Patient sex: M
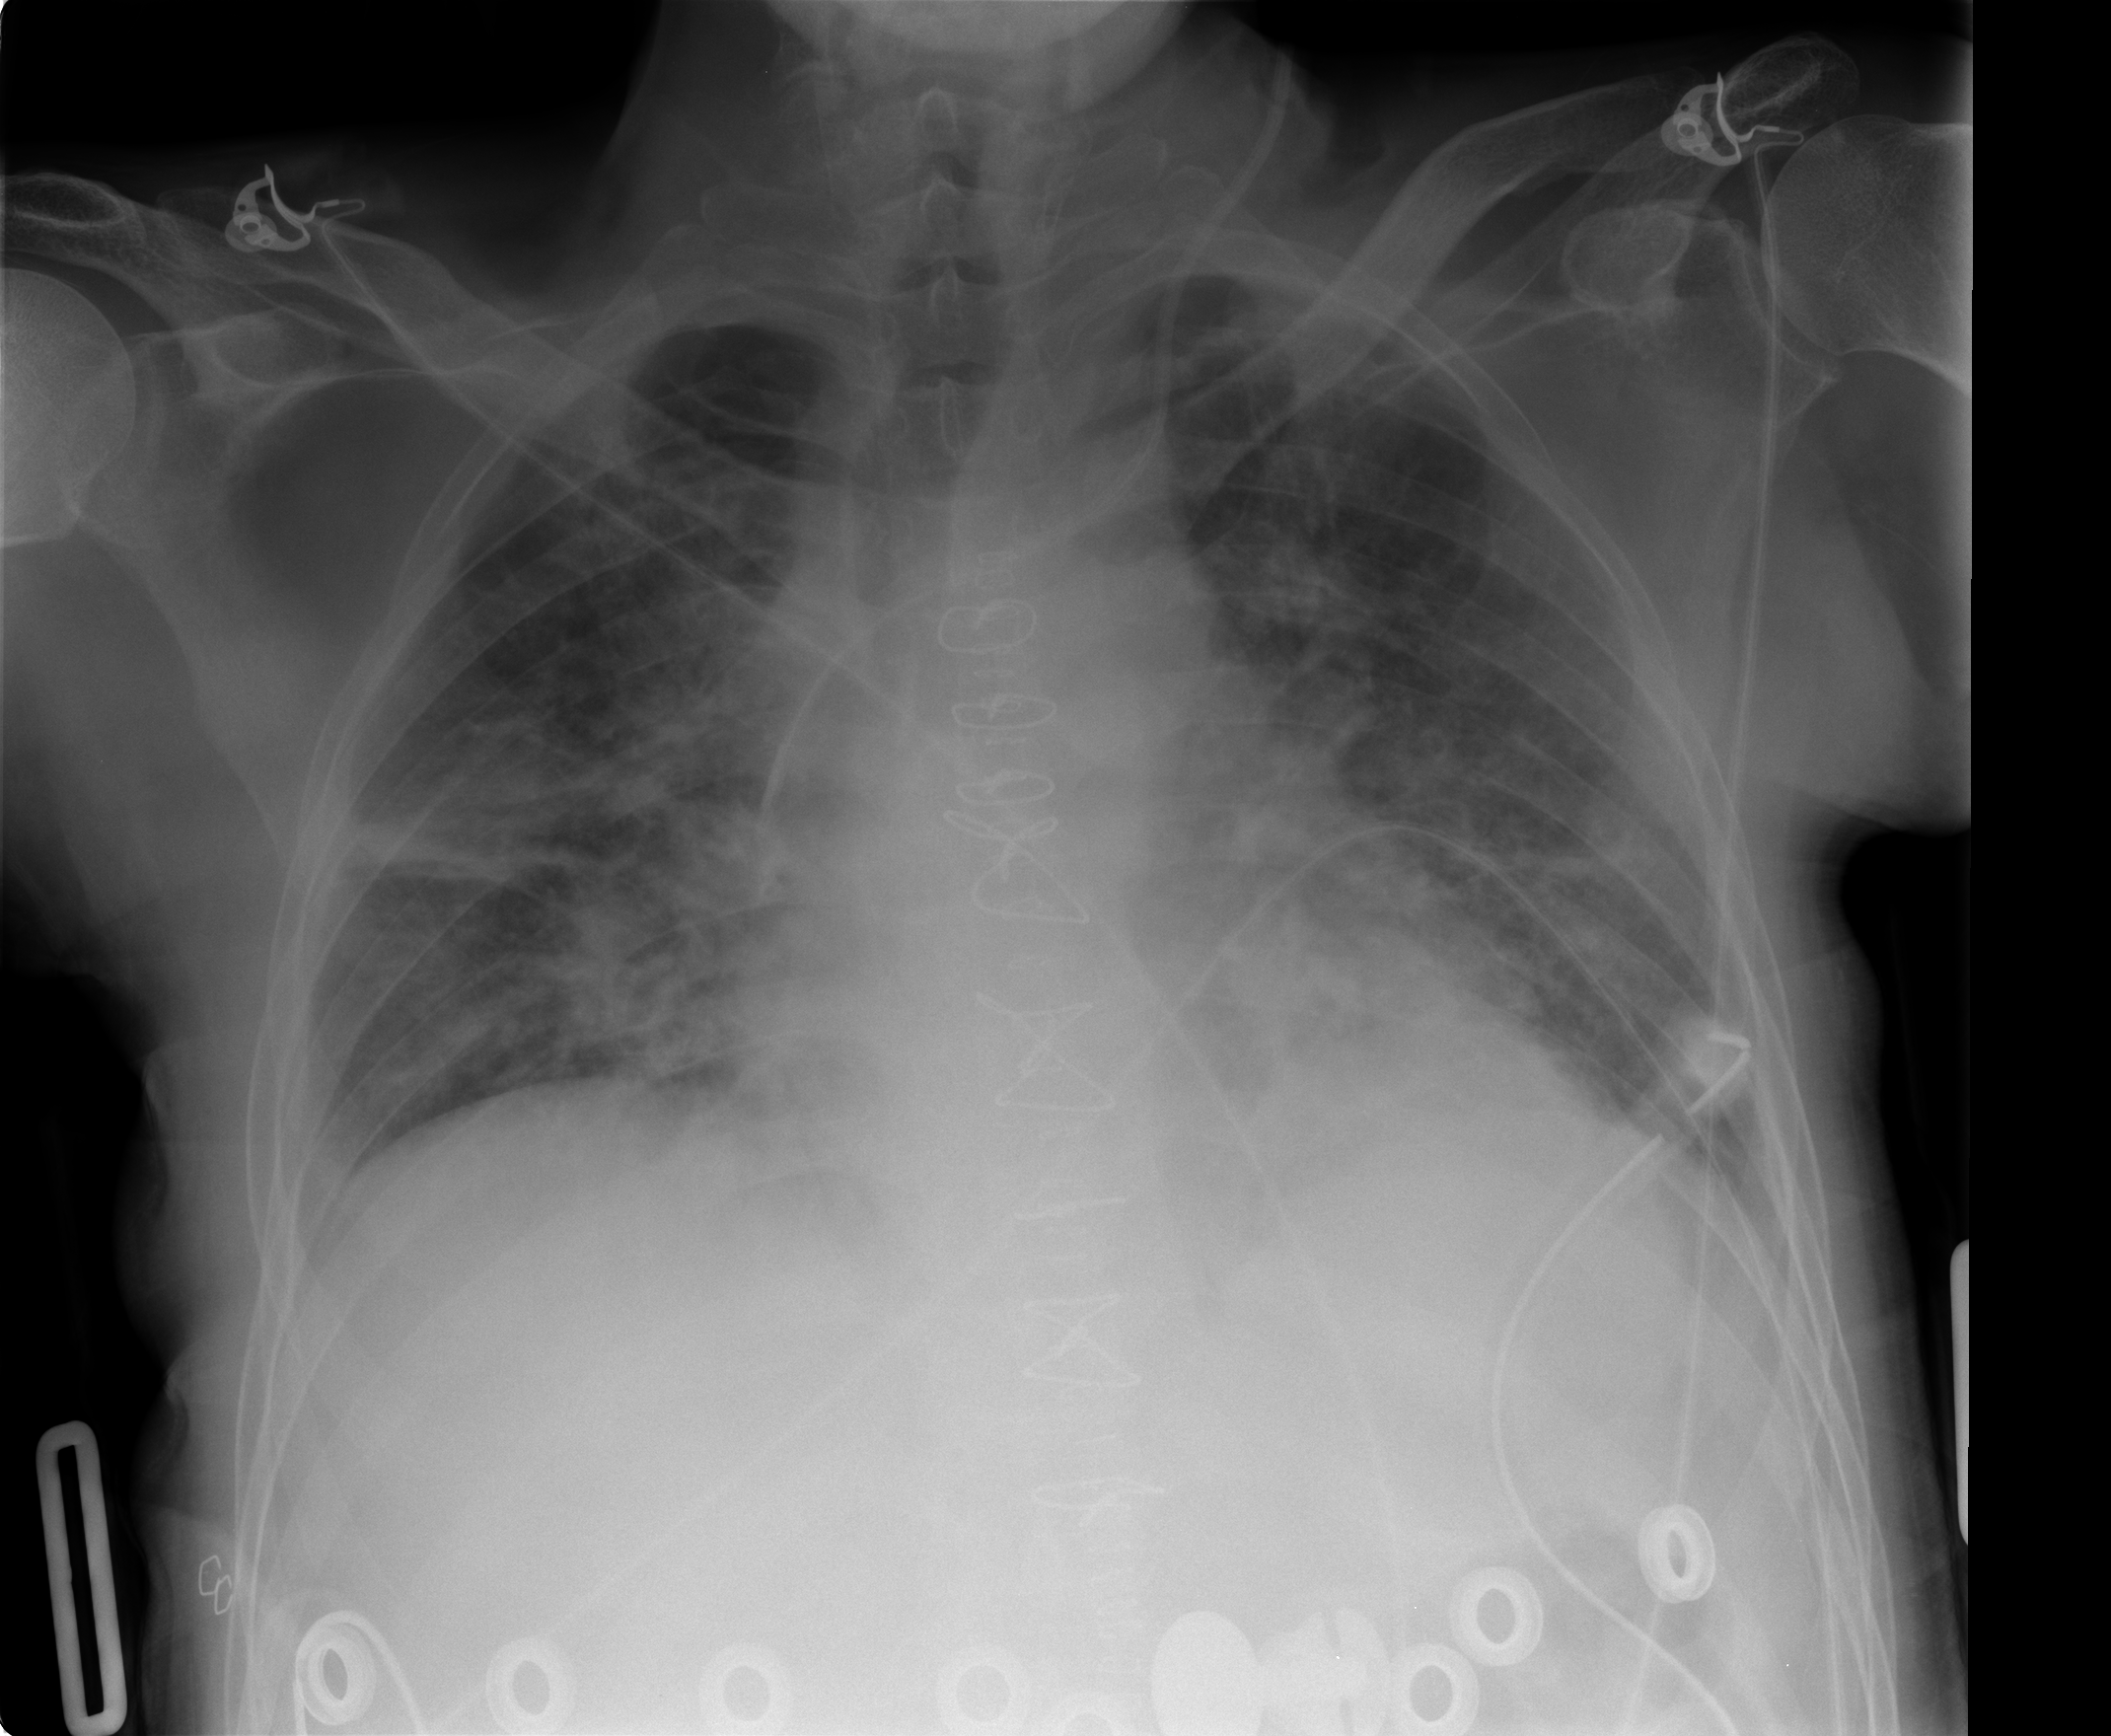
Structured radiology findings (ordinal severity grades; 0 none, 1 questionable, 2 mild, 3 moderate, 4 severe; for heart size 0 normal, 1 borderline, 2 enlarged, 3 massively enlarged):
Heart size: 0
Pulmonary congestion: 2
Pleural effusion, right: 0
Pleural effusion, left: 0
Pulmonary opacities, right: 2
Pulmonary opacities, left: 1
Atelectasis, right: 2
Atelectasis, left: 2